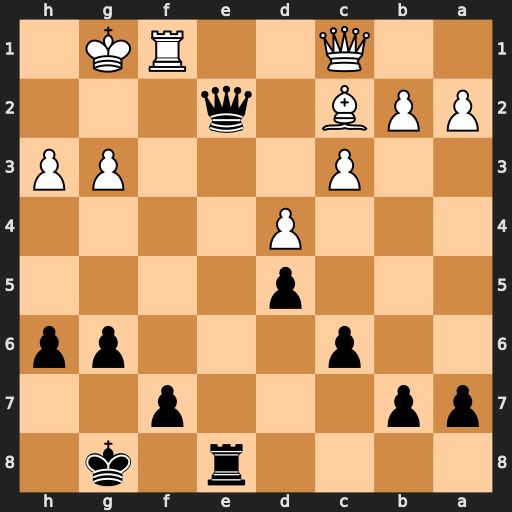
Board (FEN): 4r1k1/pp3p2/2p3pp/3p4/3P4/2P3PP/PPB1q3/2Q2RK1
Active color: b
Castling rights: -
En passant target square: -
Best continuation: Re3 Qxe3 Qxe3+